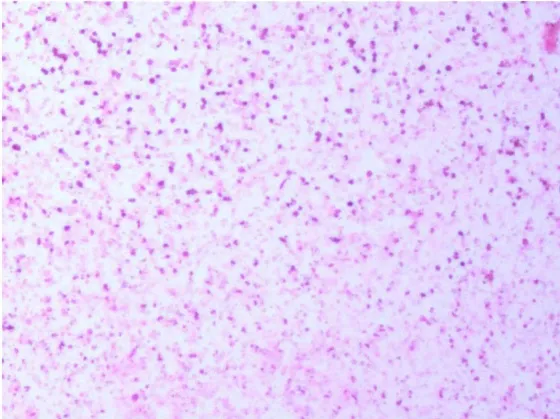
Humoral cytology indicating grade I. A few red blood cells and lymphocytes are visible in the picture, and no dyskaryotic cells are visible.
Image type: pathology (h&e)